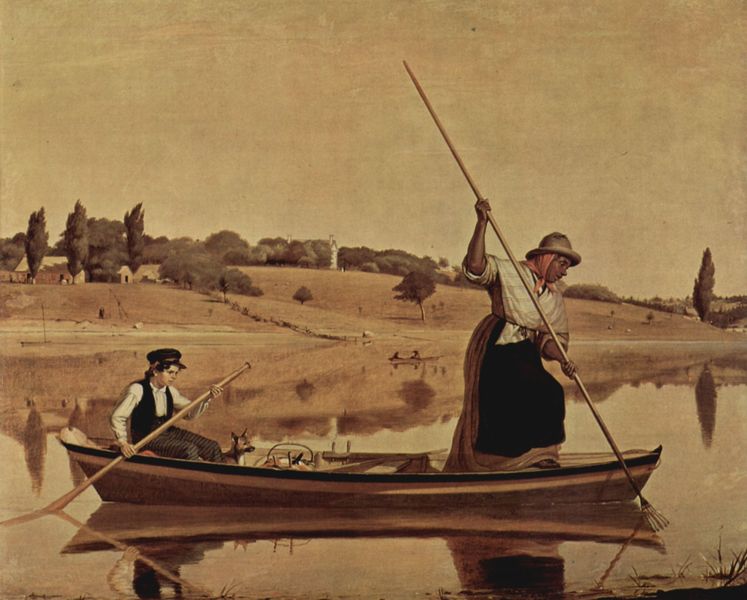
Titel: Aalfischer in Setauket
Künstler: William Sidney Mount
Standort: Cooperstown (New York)
Institution: New York State Historical Association
Schlagwörter: baum, gemälde, hand, himmel, mann, meer, schatten, umhang, wasser, weiß, bäume, fluss, gelb, grün, landschaft, menschen, ocker, see, sitzen, teich, ufer, braun, finger, frau, grau, holz, hut, hüte, kariert, kleid, licht, pastell, schwarz, tür, gras, haus, hund, tiere, tuch, weg, wiese, beige, hemd, hose, jacke, kappe, mütze, arm, band, mensch, spiegel, feld, felder, gräser, halme, horizont, häuser, hügel, natur, pappel, pappeln, schilf, spiegelung, weide, busch, büsche, flach, flachland, gewässer, sonne, wasserspiegelung, wege, wiesen, realismus, kind, mutter, ohren, anhöhe, bauern, boot, boote, kahn, paddel, ruder, turm, henkel, ton, zypressen, bewölkt, hündchen, schürze, schiff, sommer, italien, ort, süden, spiegelbild, stab, fischer, ernte, trocken, hang, dorf, schornsteine, hecke, bauernhof, hof, hütten, grisaille, sepia, böschung, essen, einfach, spitz, kopftuch, anstrengung, ruderboot, rudern, gestreift, korb, junge, weste, tor, reflexion, schwarze, knabe, bub, stöcke, fahren, ländlich, eintönig, schultertuch, aufmerksam, moor, gebunden, sklavin, fähre, stange, stecken, angler, angeln, russisch, fischen, king, ausfahrt, staken, überfahrt, rechen, schäferhund, padel, dreizack, schatteb, harpune, steuer, uder, stecher, eakins, eise, stake, fischerjunge, grauer himmel, lisht, luminais, zipresse, boot fischer, hausbäume, kind junge